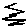
Label: zigzag